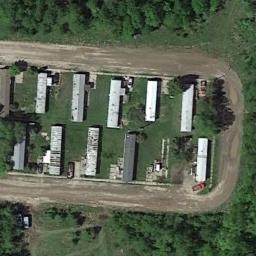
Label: mobile_home_park